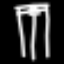
Label: pants